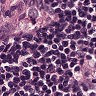
Metastatic tissue present: yes